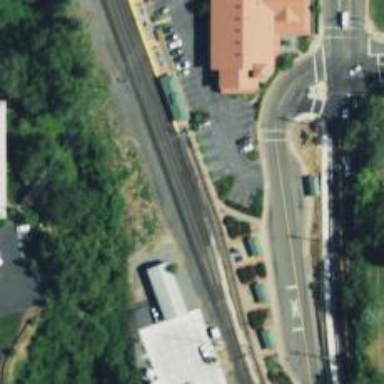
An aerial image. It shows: Railway siding with rails.